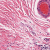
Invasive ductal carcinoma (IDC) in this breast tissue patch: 0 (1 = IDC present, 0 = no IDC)